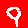
Digit: 9